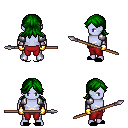
a pixel art fantasy rpg character, male body template, dark elf, purple skin, steel arm armor, red pants, green loose hair, gold gloves, black slippers, spear, four views (front, back, left, right), 2x2 character sprite sheet, small pixel art, hard edges, no anti-aliasing